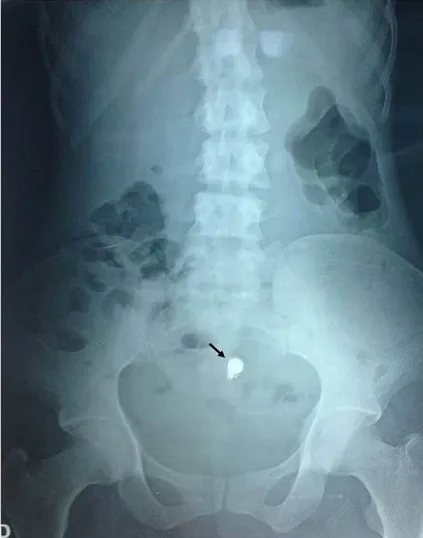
Plain abdominal radiography showing retained videocapsule (arrow).
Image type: radiology (x_ray)